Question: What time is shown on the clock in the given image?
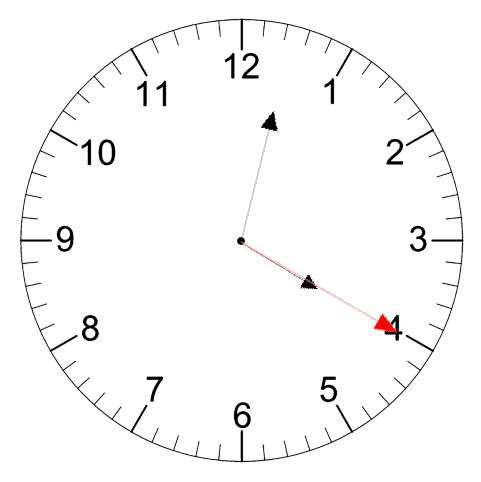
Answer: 04:02:20